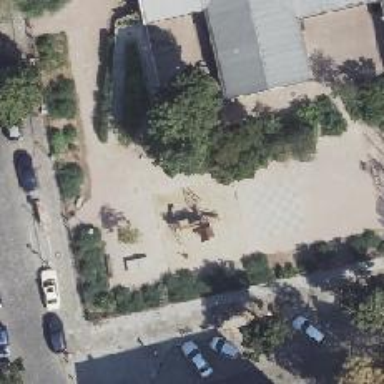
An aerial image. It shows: Playground featuring climbing frame.